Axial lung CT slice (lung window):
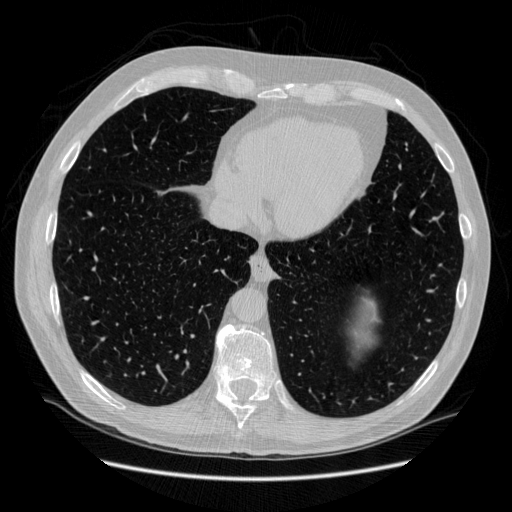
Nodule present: no